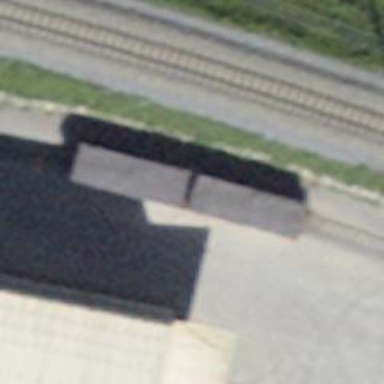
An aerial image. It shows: Narrow-gauge railway spur.